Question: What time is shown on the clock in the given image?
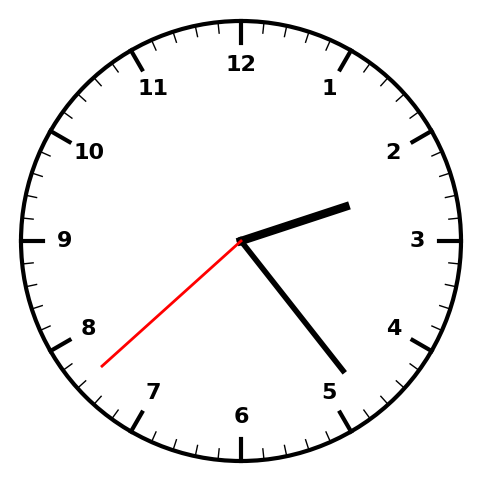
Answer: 02:23:38